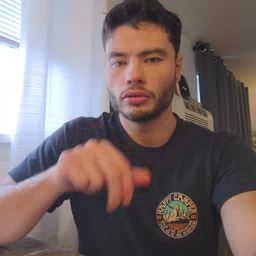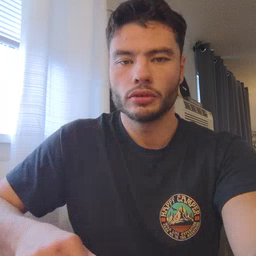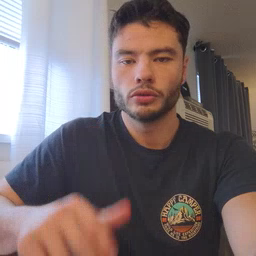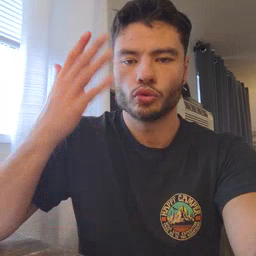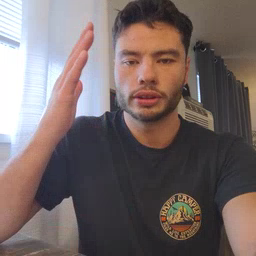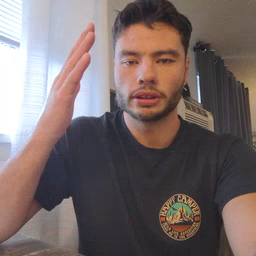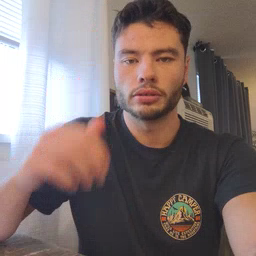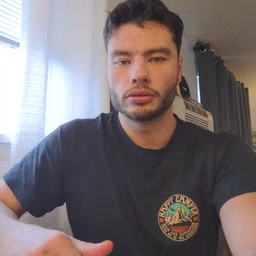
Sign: tree